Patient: sex M, age 51
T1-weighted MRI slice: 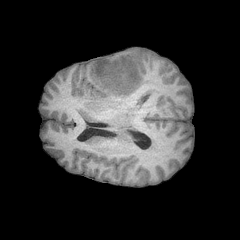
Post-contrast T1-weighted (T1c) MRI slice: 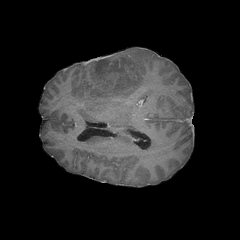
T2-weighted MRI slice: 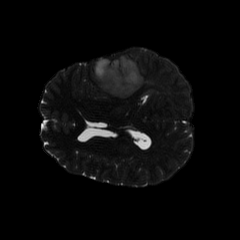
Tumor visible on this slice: yes
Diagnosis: Astrocytoma, IDH-mutant
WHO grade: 4